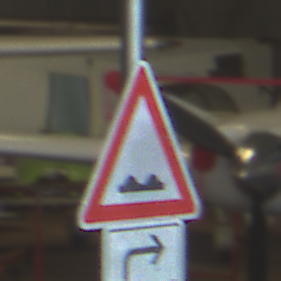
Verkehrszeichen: UnebeneFahrbahn
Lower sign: RichtungsangabeDurchPfeile5
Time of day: Midday
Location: Indoor (Urban)
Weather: NotSpecified
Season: NotSpecified
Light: Natural